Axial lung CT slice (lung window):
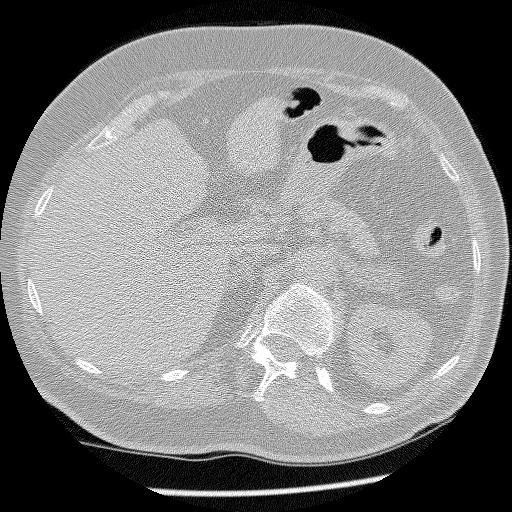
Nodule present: no